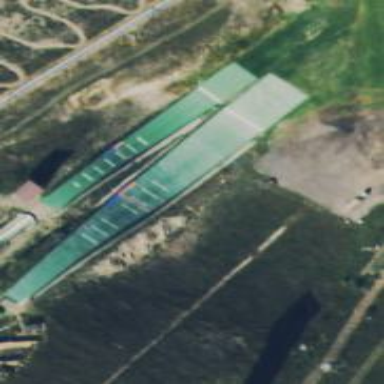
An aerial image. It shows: Ski jumping facility with ski jump landing area.